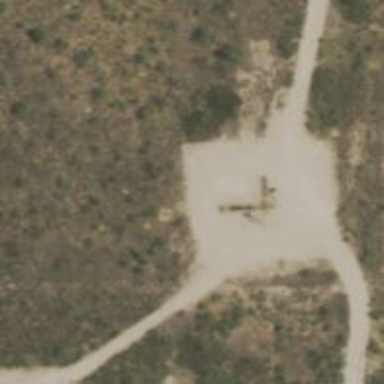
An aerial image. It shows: Petroleum well that is man-made.